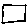
Label: square